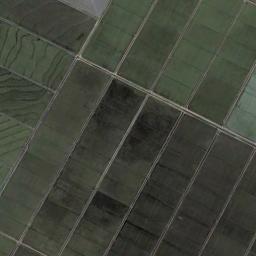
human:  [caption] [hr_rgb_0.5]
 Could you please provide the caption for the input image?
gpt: There are some green and bare rectangular farmland .

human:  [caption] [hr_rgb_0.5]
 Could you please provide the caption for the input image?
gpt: There are many neat rows of rectangular farmlands .

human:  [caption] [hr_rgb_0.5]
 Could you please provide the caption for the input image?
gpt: Some green rectangular farmlands are neatly arranged on the ground .

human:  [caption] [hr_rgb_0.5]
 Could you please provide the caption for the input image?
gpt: Many neatly arranged dark green, light green mixed rectangular farmlands of different sizes .

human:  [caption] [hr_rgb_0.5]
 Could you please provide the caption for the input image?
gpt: There are some brown rectangular farmlands and green ones .